Question: How can I send the string "MY STRING" from a master pic to a slave?
I'm using MicroC RS-485 library example:
<URL>
Im trying to send string from master to slave: and seting dat[7] = "my string"; expecting dat[7] on slave with my string but im geting empty value...
Original code in the link bottom.
Master
'''
char dat[10]; // buffer for receving/sending messages
char i,j;
sbit rs485_rxtx_pin at RC2_bit; // set transcieve pin
sbit rs485_rxtx_pin_direction at TRISC2_bit; // set transcieve pin direction
// Interrupt routine
void interrupt() {
RS485Master_Receive(dat);
}
void main(){
long cnt = 0;
ANSEL = 0; // Configure AN pins as digital I/O
ANSELH = 0;
C1ON_bit = 0; // Disable comparators
C2ON_bit = 0;
PORTB = 0;
PORTD = 0;
TRISB = 0;
TRISD = 0;
UART1_Init(9600); // initialize UART1 module
Delay_ms(100);
RS485Master_Init(); // initialize MCU as Master
dat[0] = 0xAA;
dat[1] = 0xF0;
dat[2] = 0x0F;
dat[4] = 0; // ensure that message received flag is 0
dat[5] = 0; // ensure that error flag is 0
dat[6] = 0;
dat[7] = "MY STRING";
RS485Master_Send(dat,1,160);
RCIE_bit = 1; // enable interrupt on UART1 receive
TXIE_bit = 0; // disable interrupt on UART1 transmit
PEIE_bit = 1; // enable peripheral interrupts
GIE_bit = 1; // enable all interrupts
while (1){
// upon completed valid message receiving
// data[4] is set to 255
cnt++;
if (dat[5]) { // if an error detected, signal it
PORTD = 0xAA; // by setting portd to 0xAA
}
if (dat[4]) { // if message received successfully
cnt = 0;
dat[4] = 0; // clear message received flag
j = dat[3];
for (i = 1; i <= dat[3]; i++) { // show data on PORTB
PORTB = dat[i-1];
} // increment received dat[0]
dat[0] = dat[0]+1; // send back to master
Delay_ms(1);
RS485Master_Send(dat,1,160);
}
if (cnt > 100000) {
PORTD ++;
cnt = 0;
RS485Master_Send(dat,1,160);
if (PORTD > 10) // if sending failed 10 times
RS485Master_Send(dat,1,50); // send message on broadcast address
}
}
}
'''
Slave:
'''
char dat[9]; // buffer for receving/sending messages
char i,j;
sbit rs485_rxtx_pin at RC2_bit; // set transcieve pin
sbit rs485_rxtx_pin_direction at TRISC2_bit; // set transcieve pin direction
// Interrupt routine
void interrupt() {
RS485Slave_Receive(dat);
}
void main() {
ANSEL = 0; // Configure AN pins as digital I/O
ANSELH = 0;
C1ON_bit = 0; // Disable comparators
C2ON_bit = 0;
PORTB = 0;
PORTD = 0;
TRISB = 0;
TRISD = 0;
PORTA = 0;
TRISA = 0;
UART1_Init(9600); // initialize UART1 module
Delay_ms(100);
RS485Slave_Init(160); // Intialize MCU as slave, address 160
dat[4] = 0; // ensure that message received flag is 0
dat[5] = 0; // ensure that message received flag is 0
dat[6] = 0; // ensure that error flag is 0
RCIE_bit = 1; // enable interrupt on UART1 receive
TXIE_bit = 0; // disable interrupt on UART1 transmit
PEIE_bit = 1; // enable peripheral interrupts
GIE_bit = 1; // enable all interrupts
while (1) {
if(dat[7]=="MY STRING"){
RCA0_bit = 1;
}
if (dat[5]) { // if an error detected, signal it by
PORTD = 0xAA; // setting portd to 0xAA
dat[5] = 0;
}
if (dat[4]) { // upon completed valid message receive
dat[4] = 0; // data[4] is set to 0xFF
j = dat[3];
for (i = 1; i <= dat[3];i++){
PORTB = dat[i-1];
}
dat[0] = dat[0]+1; // increment received dat[0]
Delay_ms(1);
RS485Slave_Send(dat,1); // and send it back to master
}
}
}
'''

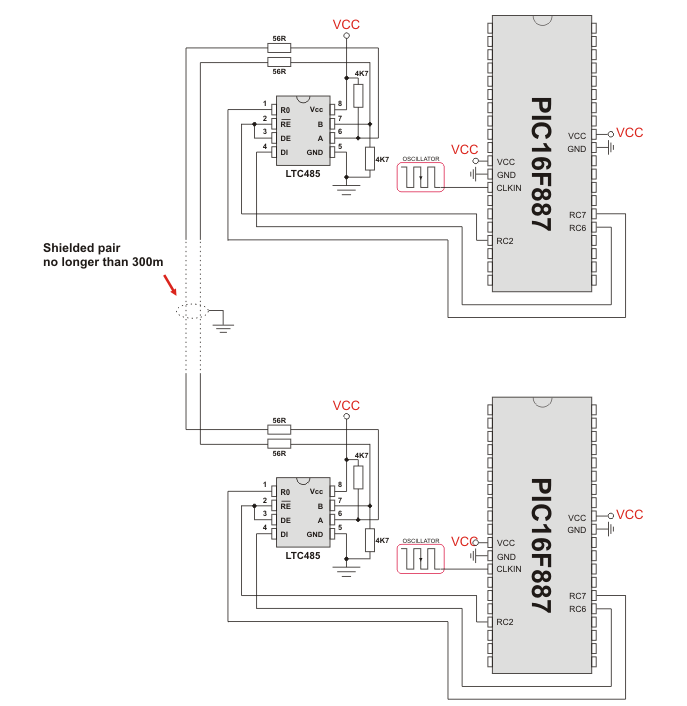
Answer: 'char dat[9];' defines an array of 9 bytes, so 'dat[7] = "MY STRING";' will only store a truncated address not the actual string. 'memcpy' can be used to copy strings from one buffer to another.
see: <URL>
'dat[7]=="MY STRING"' will not work as your comparing the 2 byte address of the string literal '"MY STRING"' with the single byte stored at 'dat[7]'. If you need to compare strings for differences, 'strcmp' works.
see: <URL>